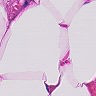
Metastatic tissue present: no